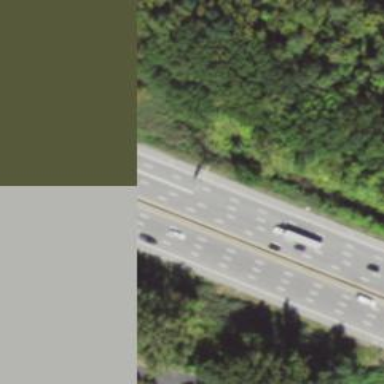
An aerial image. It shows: Asphalt motorway.